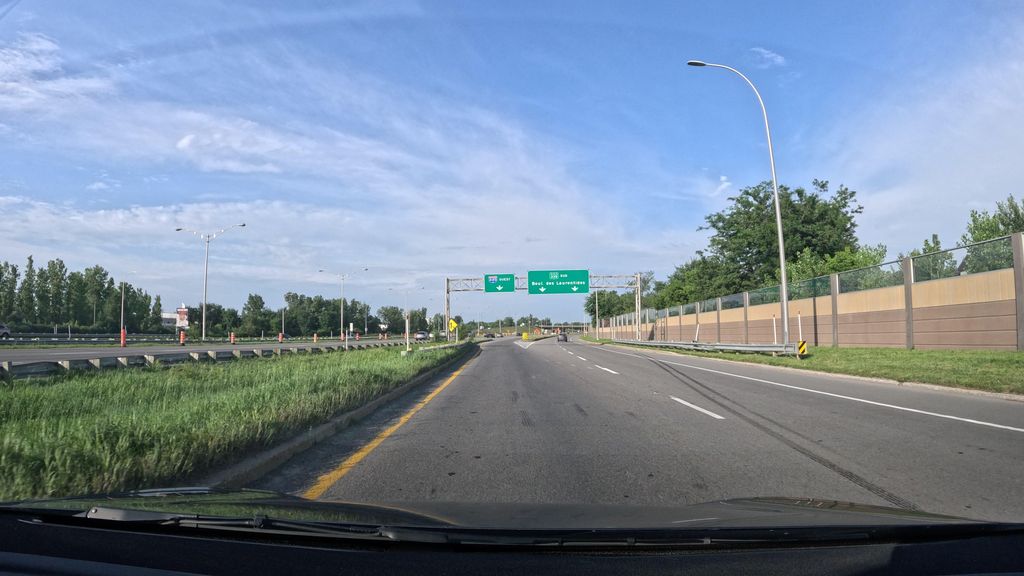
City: montreal